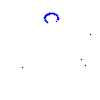
Particle: proton